【题型】解答题　【知识点】平面几何　【难度】easy
如图，在 $\triangle ABC$ 中，$AF = 2BF$，$CE = 3AE$，$CD = 4BD$。连接 $CF$ 交 $DE$ 于 $P$ 点，求 $EP:DP$ 的值。

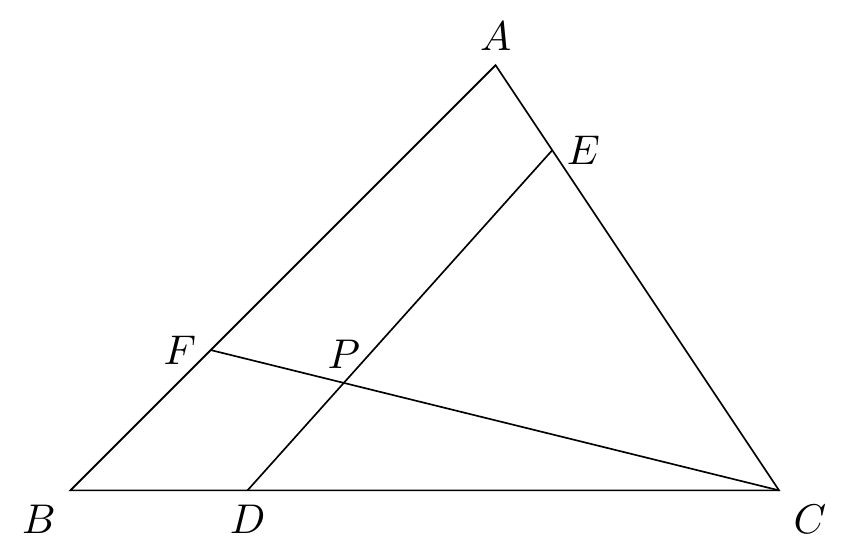
【解答】
解：如图，连接 $EF$、$DF$，

则
$\dfrac{EP}{DP} = \dfrac{S_{\triangle CPE}}{S_{\triangle CPD}} = \dfrac{S_{\triangle FPE}}{S_{\triangle FPD}}$

$\because AF = 2BF$，$CE = 3AE$，$CD = 4BD$。

$\therefore$
$\dfrac{CE}{AC} = \dfrac{3}{4}, \quad \dfrac{CD}{BC} = \dfrac{4}{5}, \quad \dfrac{AF}{AB} = \dfrac{2}{3}, \quad \dfrac{BF}{AB} = \dfrac{1}{3}$

$\therefore$
$\dfrac{EP}{DP} = \dfrac{S_{\triangle CPE} + S_{\triangle FPE}}{S_{\triangle CPD} + S_{\triangle FPD}} = \dfrac{S_{\triangle CEF}}{S_{\triangle CDF}} = \dfrac{\frac{3}{4} S_{\triangle ACF}}{\frac{4}{5} S_{\triangle ACF}} = \dfrac{\frac{3}{4} \times \frac{2}{3} S_{\triangle ABC}}{\frac{4}{5} \times \frac{1}{3} S_{\triangle ABC}} = \dfrac{15}{8}$
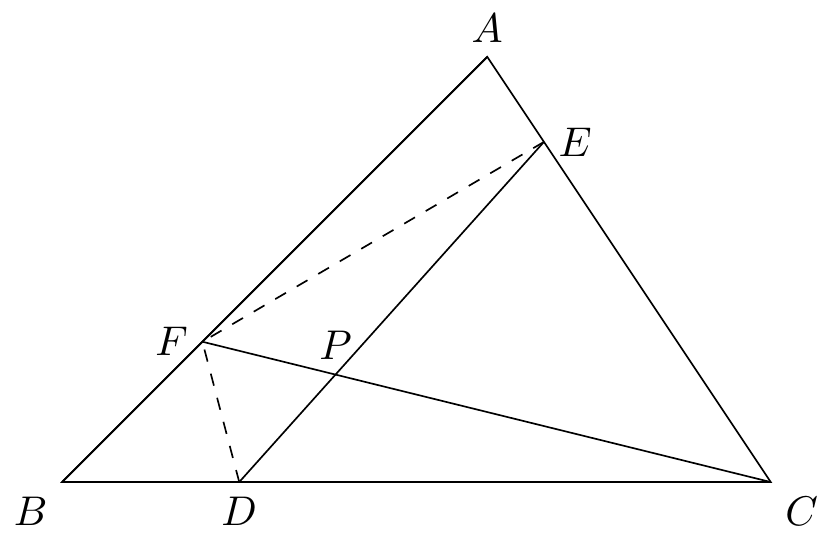